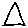
Label: triangle